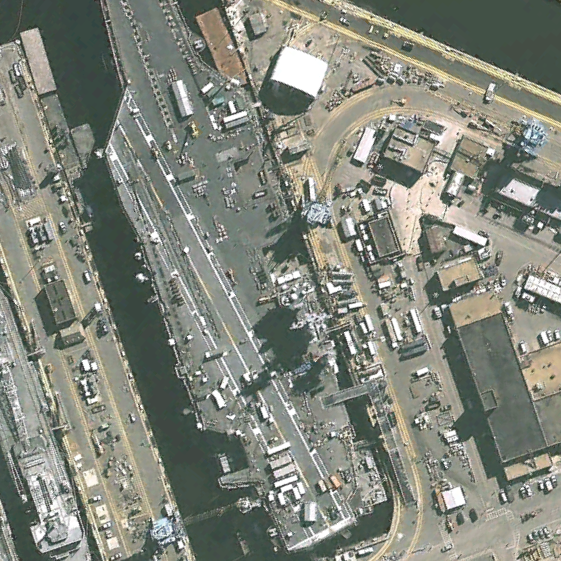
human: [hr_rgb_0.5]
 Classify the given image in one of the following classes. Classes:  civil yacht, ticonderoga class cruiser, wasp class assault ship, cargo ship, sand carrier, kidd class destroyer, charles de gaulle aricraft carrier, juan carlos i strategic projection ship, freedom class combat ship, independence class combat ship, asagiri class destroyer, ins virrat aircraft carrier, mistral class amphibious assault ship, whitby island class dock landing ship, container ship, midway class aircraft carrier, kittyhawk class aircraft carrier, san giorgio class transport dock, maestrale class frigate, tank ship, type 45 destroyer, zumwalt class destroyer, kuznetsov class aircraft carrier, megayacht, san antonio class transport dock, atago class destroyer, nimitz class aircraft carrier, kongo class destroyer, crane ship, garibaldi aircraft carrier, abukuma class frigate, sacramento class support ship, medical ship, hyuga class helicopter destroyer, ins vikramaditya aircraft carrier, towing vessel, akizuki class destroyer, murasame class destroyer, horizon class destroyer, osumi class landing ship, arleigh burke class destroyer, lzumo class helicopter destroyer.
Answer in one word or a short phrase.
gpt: Nimitz class aircraft carrier